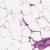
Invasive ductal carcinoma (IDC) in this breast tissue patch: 0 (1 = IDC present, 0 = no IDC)